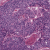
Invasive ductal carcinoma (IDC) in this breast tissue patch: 0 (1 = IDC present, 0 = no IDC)